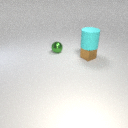
small brown metal cube below large cyan rubber cylinder